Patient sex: M
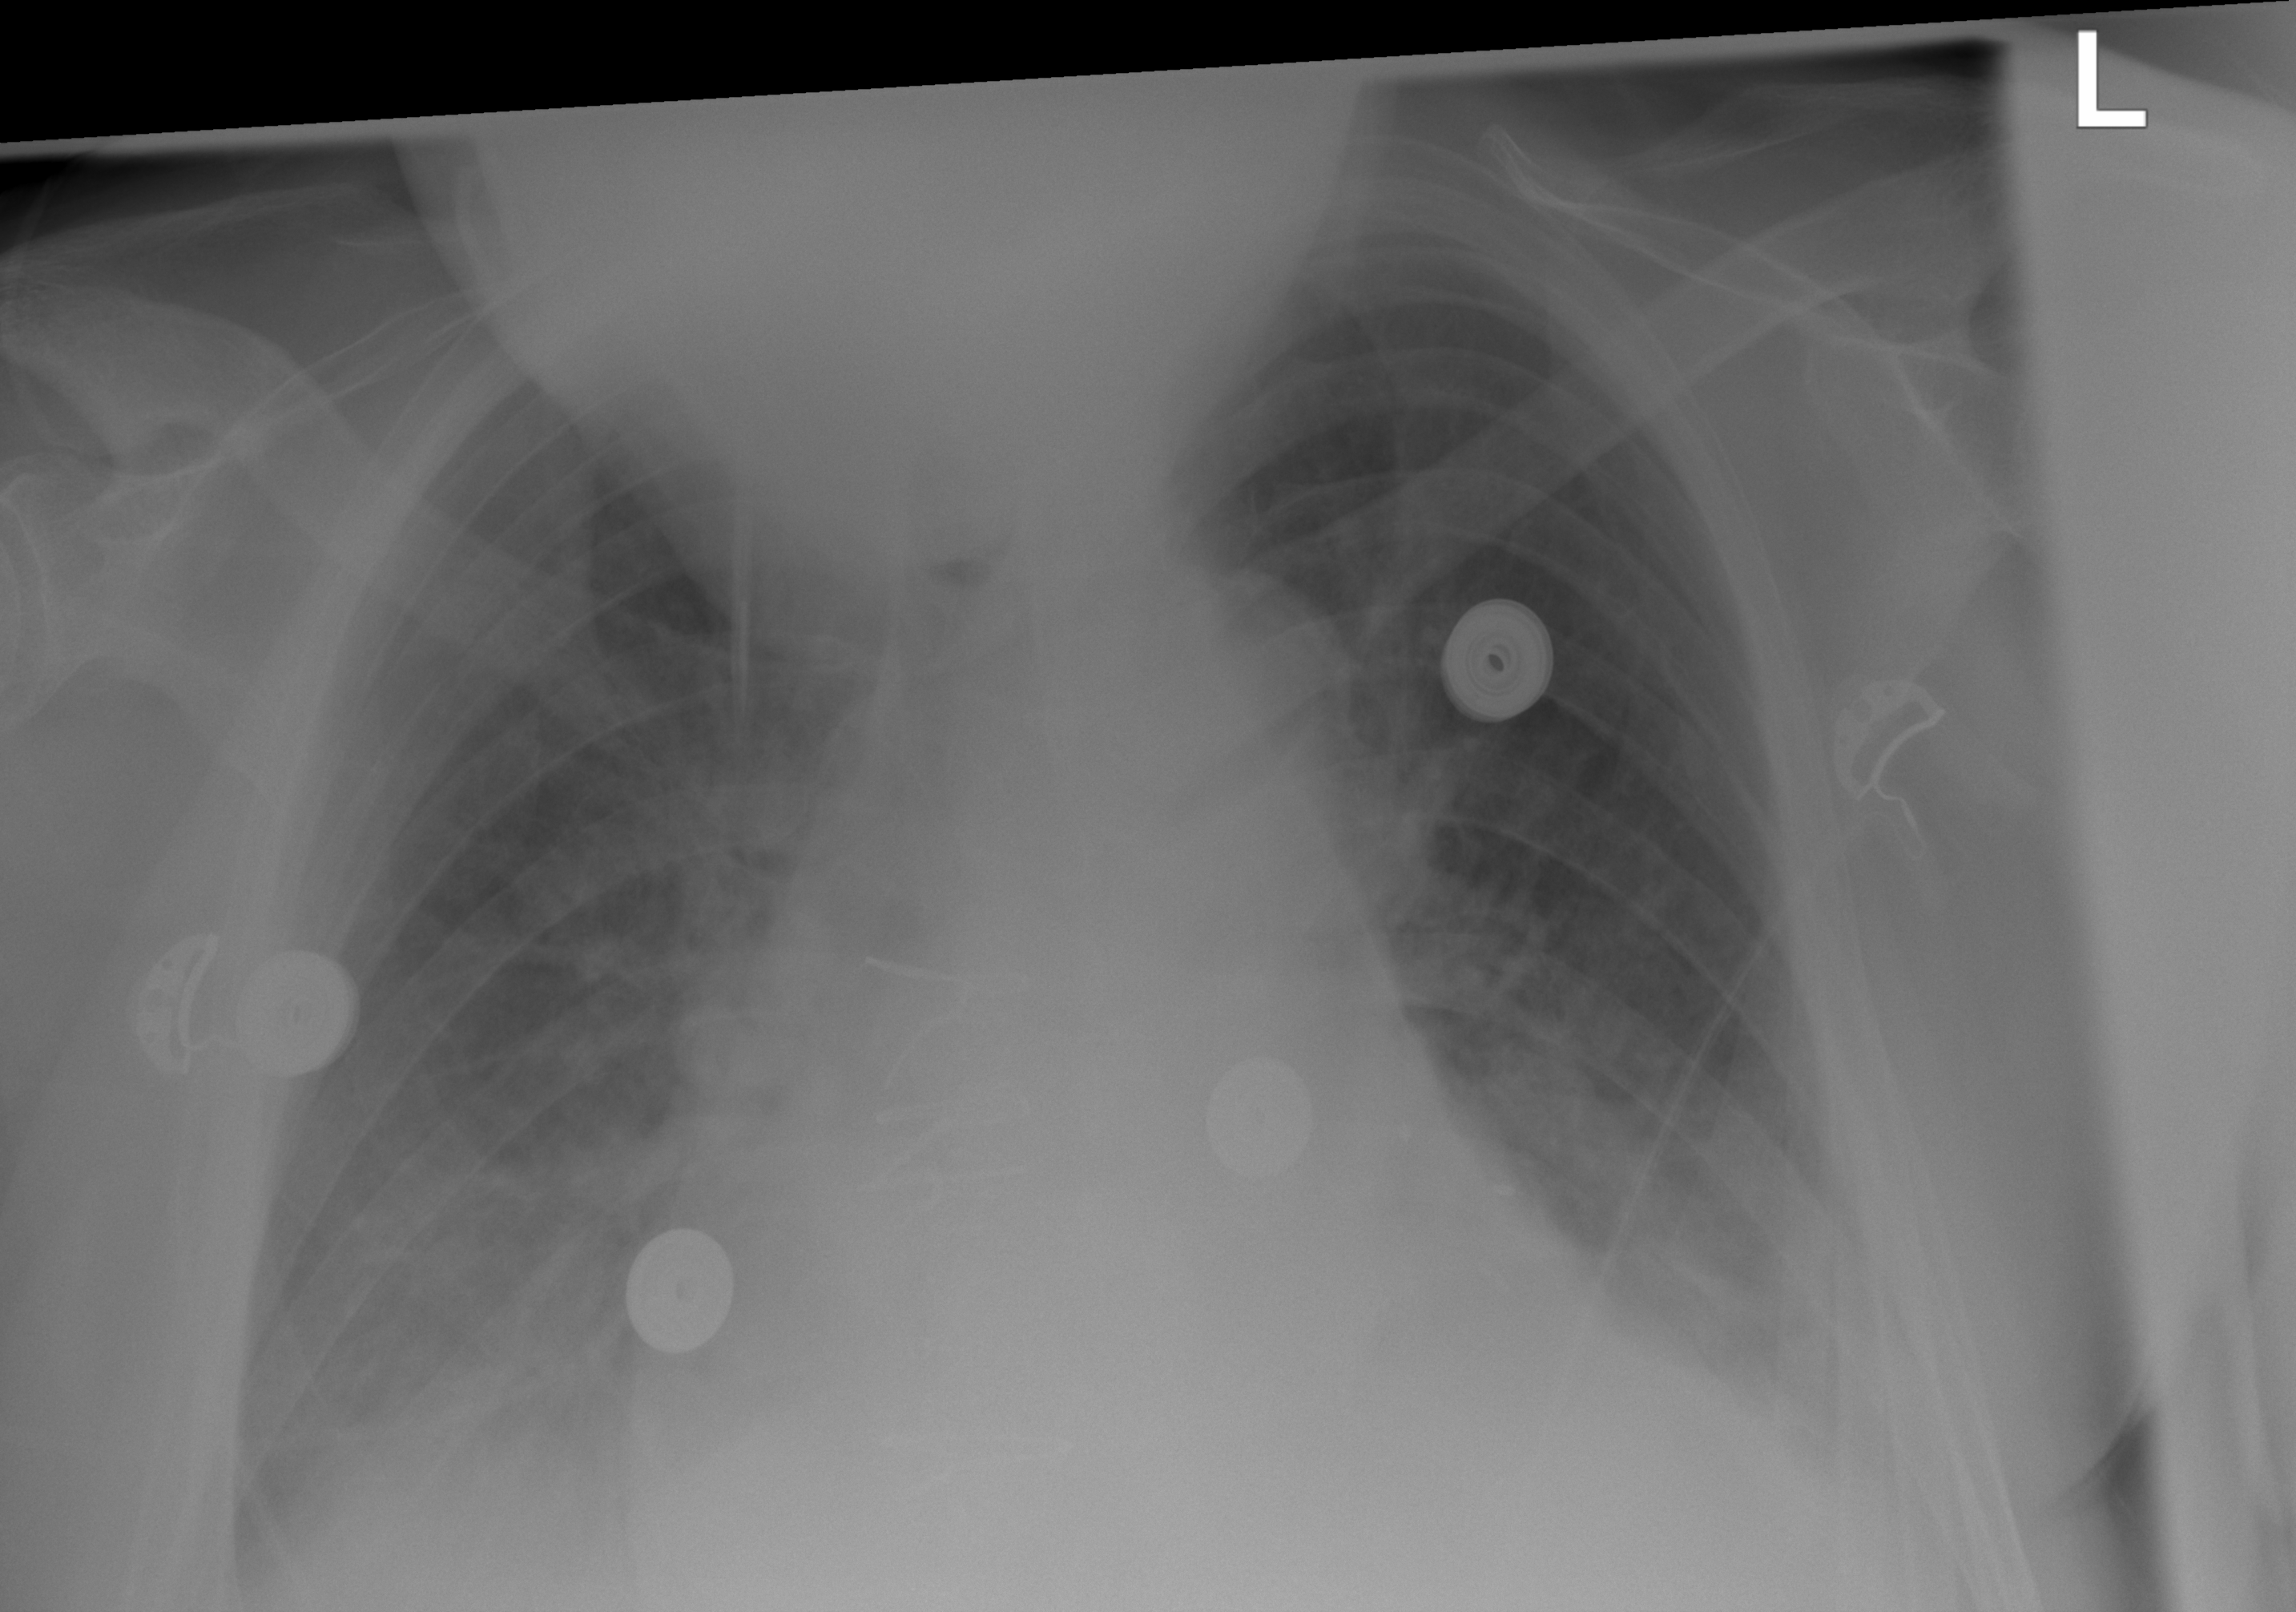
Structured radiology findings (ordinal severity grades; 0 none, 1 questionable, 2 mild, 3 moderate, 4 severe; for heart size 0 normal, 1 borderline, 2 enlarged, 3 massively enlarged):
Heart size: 3
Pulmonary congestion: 2
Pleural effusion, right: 2
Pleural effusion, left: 2
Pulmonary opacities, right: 0
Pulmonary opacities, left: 0
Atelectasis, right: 2
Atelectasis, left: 2